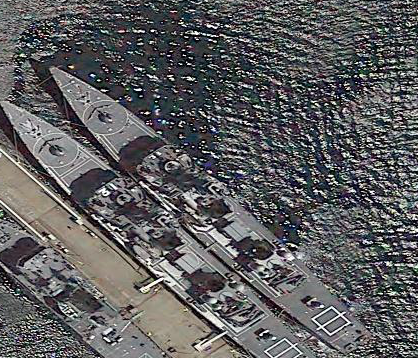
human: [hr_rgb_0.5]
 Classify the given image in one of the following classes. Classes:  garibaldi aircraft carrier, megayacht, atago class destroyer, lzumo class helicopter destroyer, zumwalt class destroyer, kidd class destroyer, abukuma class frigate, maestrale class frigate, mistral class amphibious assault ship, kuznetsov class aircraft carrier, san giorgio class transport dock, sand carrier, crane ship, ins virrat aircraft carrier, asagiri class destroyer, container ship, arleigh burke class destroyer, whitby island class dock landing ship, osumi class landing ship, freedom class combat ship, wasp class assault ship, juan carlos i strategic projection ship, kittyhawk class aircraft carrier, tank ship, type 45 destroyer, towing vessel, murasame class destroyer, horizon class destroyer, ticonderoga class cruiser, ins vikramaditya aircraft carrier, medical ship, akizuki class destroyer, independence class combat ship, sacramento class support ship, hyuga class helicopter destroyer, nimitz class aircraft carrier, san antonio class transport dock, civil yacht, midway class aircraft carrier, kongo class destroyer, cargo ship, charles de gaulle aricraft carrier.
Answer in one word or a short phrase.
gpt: Arleigh Burke class destroyer